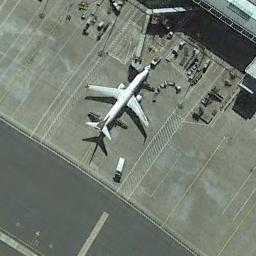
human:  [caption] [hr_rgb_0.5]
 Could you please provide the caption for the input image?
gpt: A plane parked next to a boarding bridge of a terminal and many facilities and cars next to the bridge .

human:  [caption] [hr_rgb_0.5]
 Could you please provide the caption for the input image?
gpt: There is a white plane in the middle of the image .

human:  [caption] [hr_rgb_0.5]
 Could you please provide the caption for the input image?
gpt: An airplane was parked  on the airport beside the building .

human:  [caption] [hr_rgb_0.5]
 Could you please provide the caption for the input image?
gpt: An airplane and many cars were parked next to the terminal .

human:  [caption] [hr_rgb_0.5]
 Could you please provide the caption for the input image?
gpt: Many cars are between the building and an airplane .